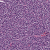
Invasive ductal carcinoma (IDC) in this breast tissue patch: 1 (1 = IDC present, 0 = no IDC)